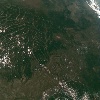
Label: land